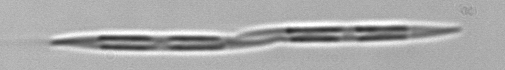
Label: Pseudo-nitzschia